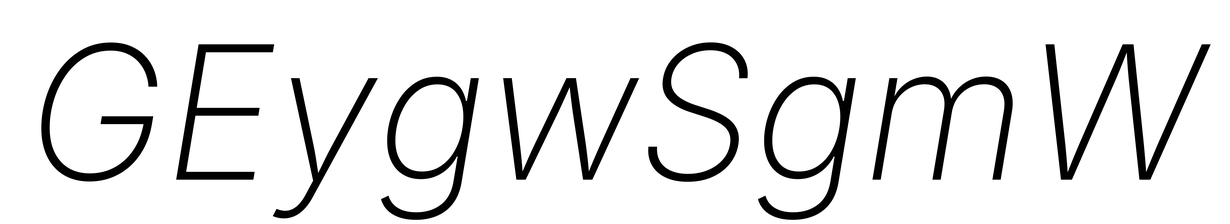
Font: Inter-Italic_ExtraLight_Italic